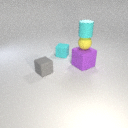
small cyan rubber cube to the right of small gray rubber cube